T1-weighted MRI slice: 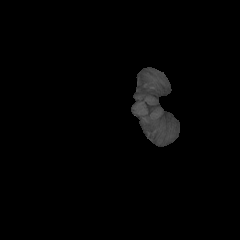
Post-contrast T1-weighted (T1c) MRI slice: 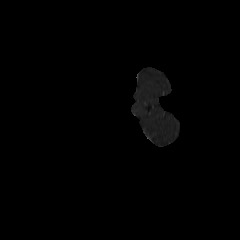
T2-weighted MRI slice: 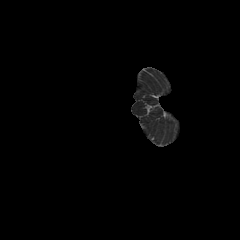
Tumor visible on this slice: no